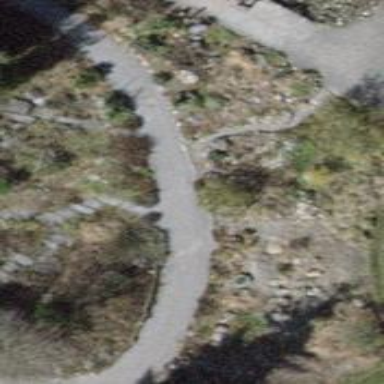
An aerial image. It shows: Footway with surface of pebblestone.